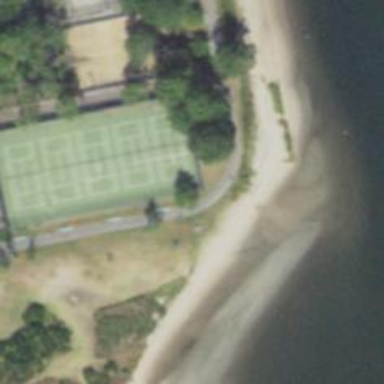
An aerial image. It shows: Tennis court in leisure pitch.